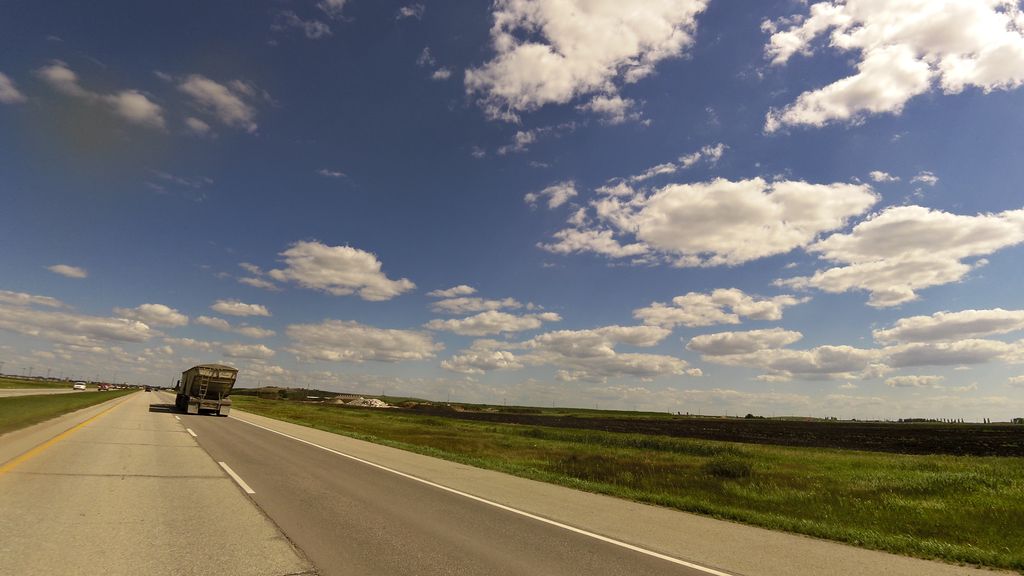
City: winnipeg